Question:
Recently I updated SDK, and this new 'compile with' option appears.. what does it mean?
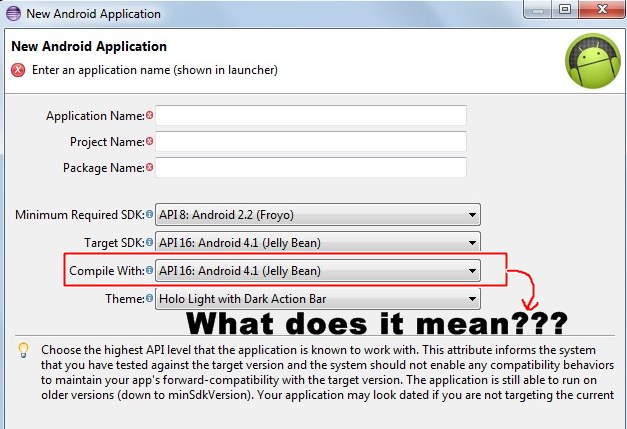
Answer: It means that despite targetSdk, "compile with SDK" version will be used. This is helpful to target higher SDK and avoid accidental use of newer API. Or, in other words, you want to target API17 but stay compatible with API8 without much effort. So you set target to API17 but compile with to API8. Now, if you code for any reason use anything that was introduced in API9 or up it will not compile. Previously app was build with API version set as target sdk
After closer look I think this is broken. It is basically not saved neither in project.properties nor elsewhere, therefore it does not really serve described purpose, outside "New Project Wizard", which will generate code/layout stubs to match "compile with" API version.
Filled bug report: <URL>